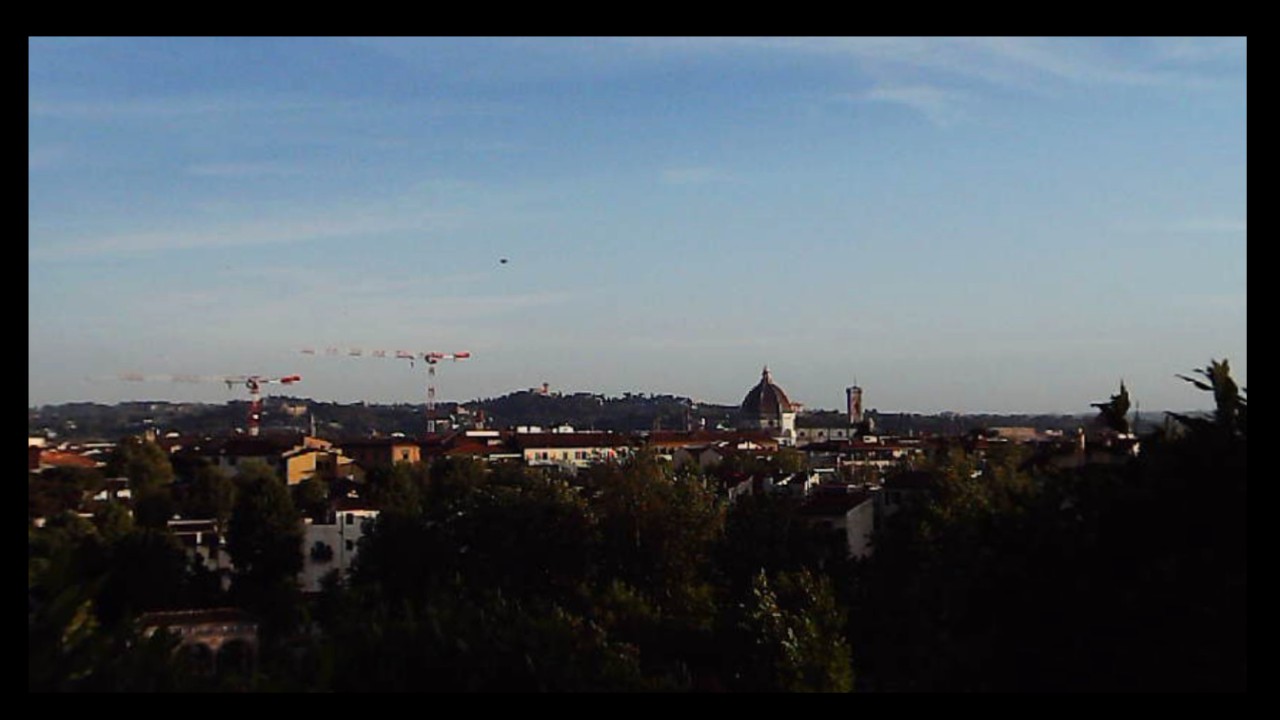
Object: DarwinFPV cineape20